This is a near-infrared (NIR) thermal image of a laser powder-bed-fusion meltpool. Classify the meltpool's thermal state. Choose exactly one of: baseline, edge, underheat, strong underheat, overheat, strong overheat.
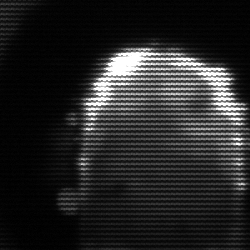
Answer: baseline